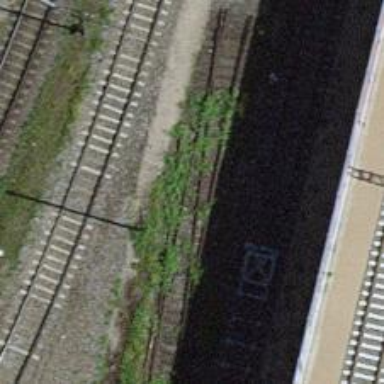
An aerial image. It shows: Unused railway yard.